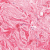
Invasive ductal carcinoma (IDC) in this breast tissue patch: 0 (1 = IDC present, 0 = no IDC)